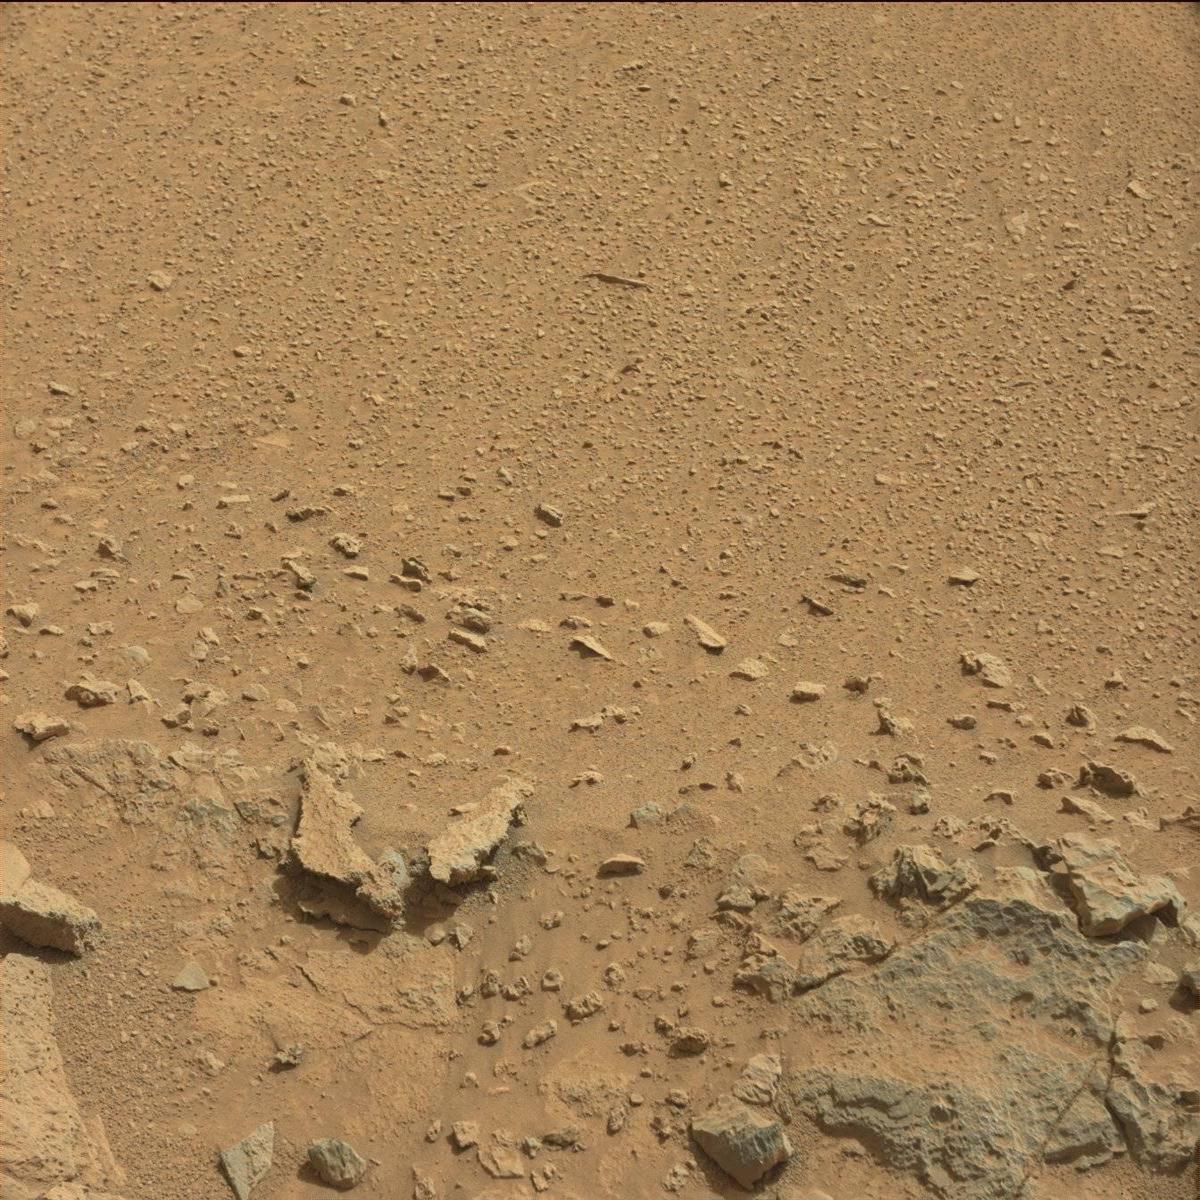
Terrain classes present: Bedrock, Rock, Sand / Soil